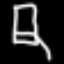
Label: chair